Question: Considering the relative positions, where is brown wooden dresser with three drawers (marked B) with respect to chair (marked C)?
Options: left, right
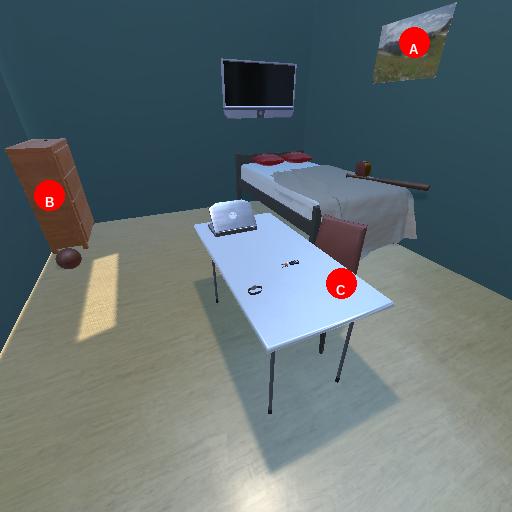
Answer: left